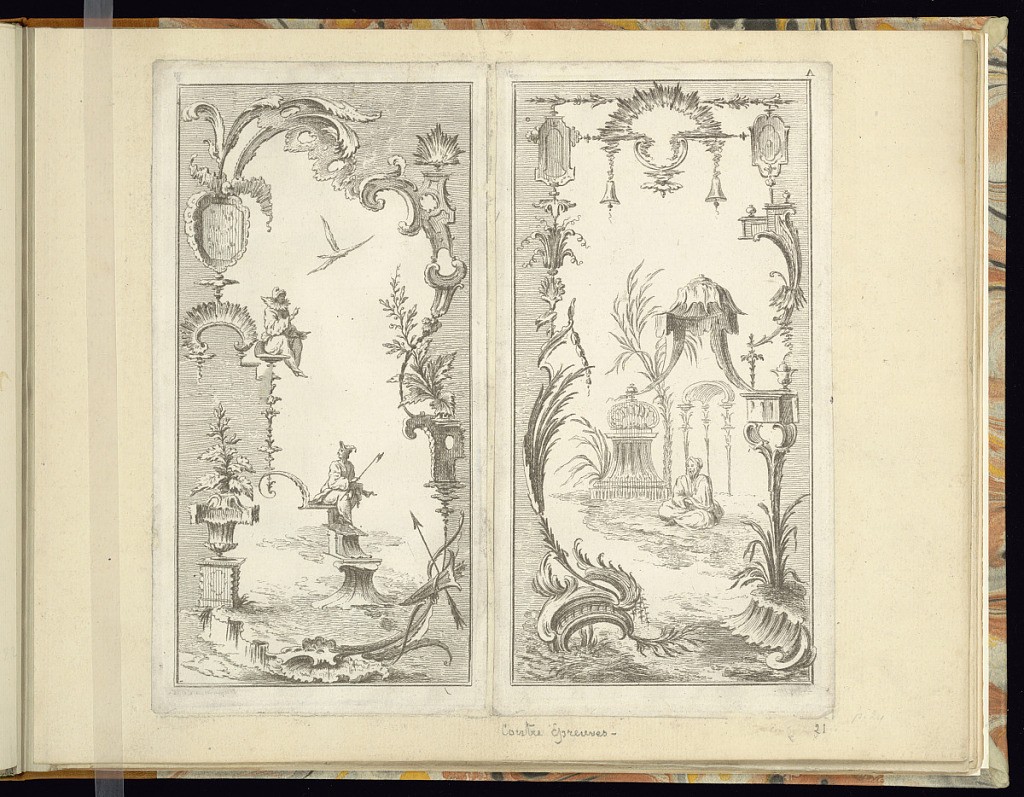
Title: Panel Design (Right Plate)
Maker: Bellay, French, active from 1734
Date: ca.1734-49
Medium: Etching and engraving: counterproof on laid paper
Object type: Print
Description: A counterproof of a print from this series (1921-6-490-19). Two designs for ornamental panels printed from the same plate but cut and pasted side-by-side. The designs feature rococo and chinoiserie motifs with ornately decorated frames featuring leaves, c-scrolls, feathers, shells, rinceaux, cartouches, bells, fleurons, a bow and quiver of arrows, and vases. In the center of each panel are figures within fantastical landscapes. To the right, a man sits crossed legged on a river bend with canopies and a fantastical monument behind him. To the left, two figures sitting on the platforms/ steps stemming from the borders, one of them holding an axe, with a bird flying above.